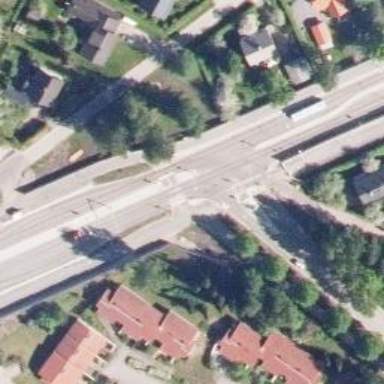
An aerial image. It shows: Asphalt cycleway.